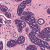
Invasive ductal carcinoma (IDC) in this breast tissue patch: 0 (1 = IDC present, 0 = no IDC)